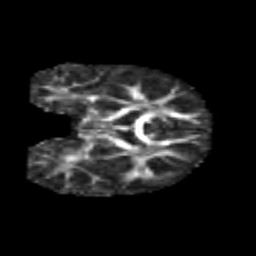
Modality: FA
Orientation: coronal
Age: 7
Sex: male
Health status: healthy